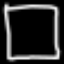
Label: square